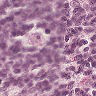
Metastatic tissue present: yes